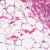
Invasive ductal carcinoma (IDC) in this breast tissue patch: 0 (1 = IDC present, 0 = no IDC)